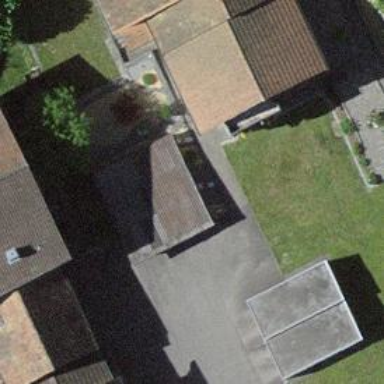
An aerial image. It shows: Garage building.